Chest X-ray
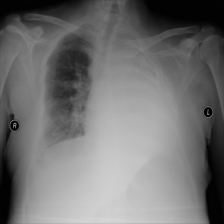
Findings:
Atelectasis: negative
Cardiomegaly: negative
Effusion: negative
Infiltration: negative
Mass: negative
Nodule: negative
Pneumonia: negative
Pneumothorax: negative
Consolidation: negative
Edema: negative
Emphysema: negative
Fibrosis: negative
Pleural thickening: negative
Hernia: negative